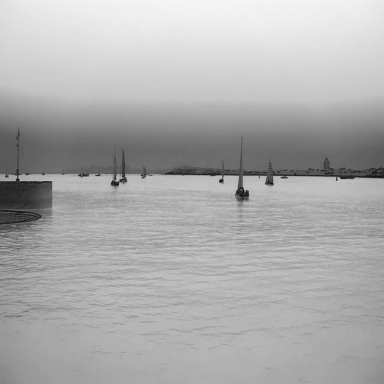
There is a container_ship in the infrared image.